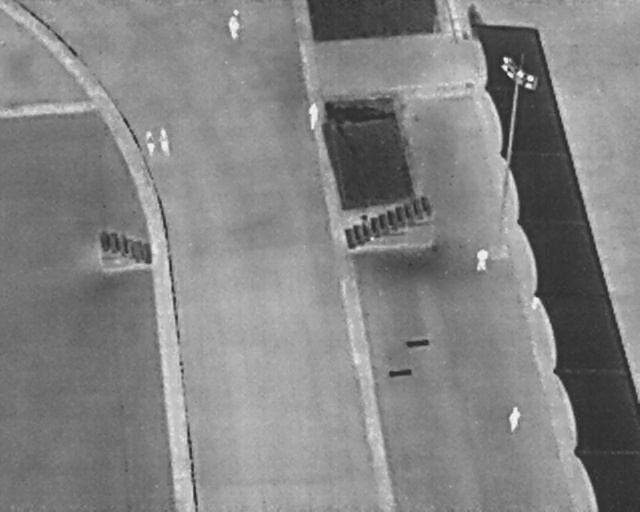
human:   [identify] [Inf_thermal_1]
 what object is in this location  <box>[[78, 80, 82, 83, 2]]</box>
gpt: <ref>1 large person at the bottom right</ref>

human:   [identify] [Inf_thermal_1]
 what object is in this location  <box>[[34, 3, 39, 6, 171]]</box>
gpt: <ref>1 large person at the top</ref>